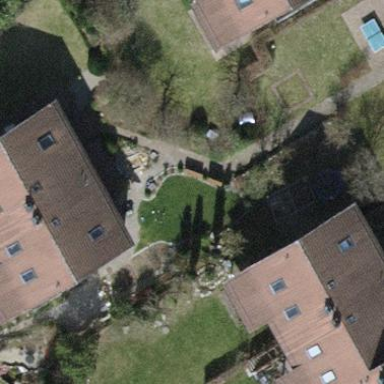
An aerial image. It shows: Semidetached house with gabled roof.